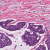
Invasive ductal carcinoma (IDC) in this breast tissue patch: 1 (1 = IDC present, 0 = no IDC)